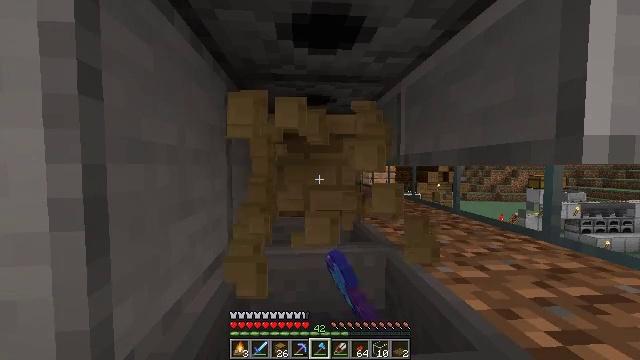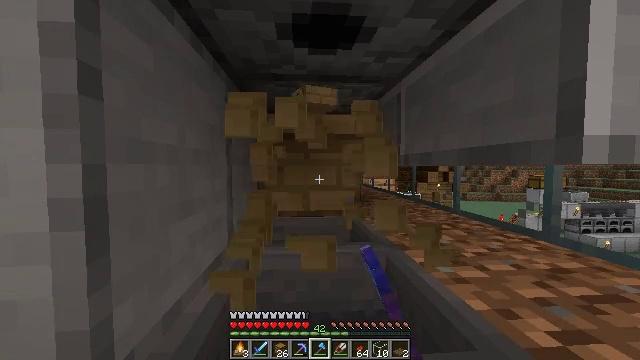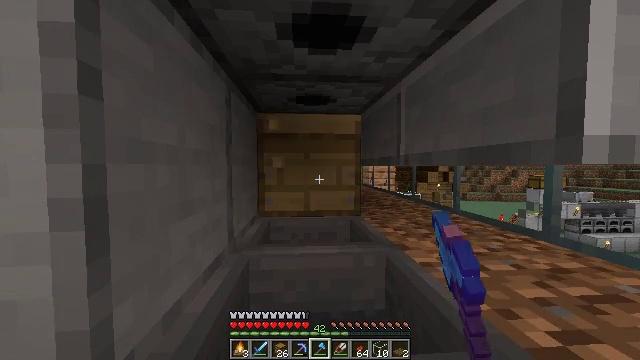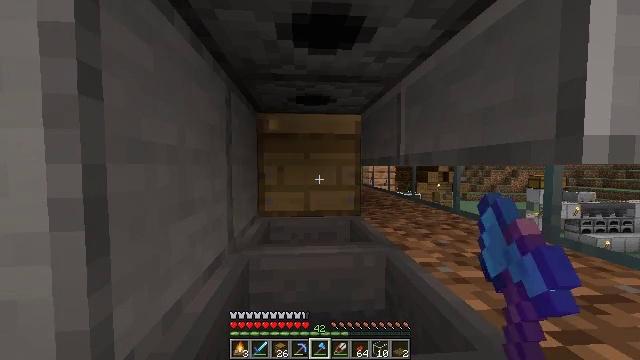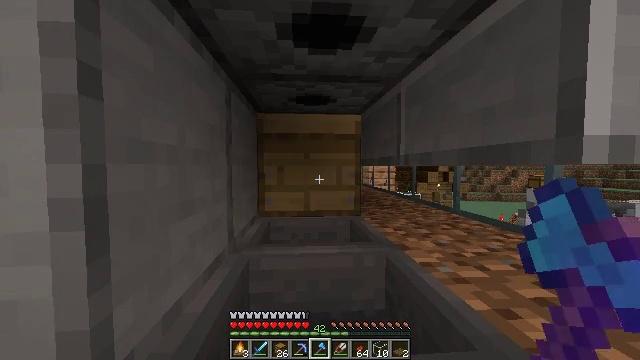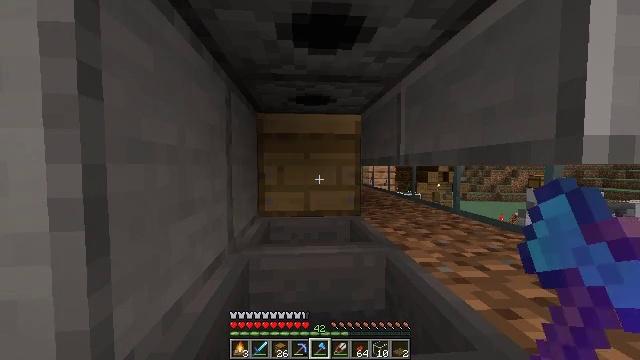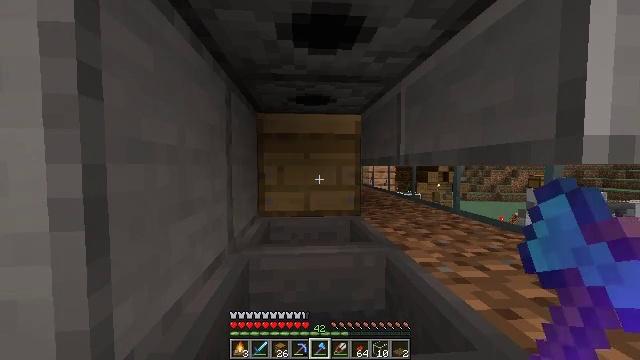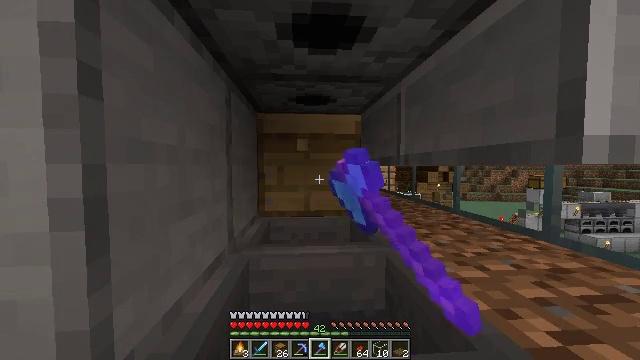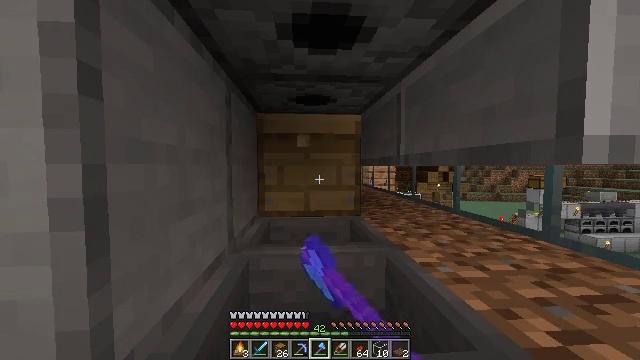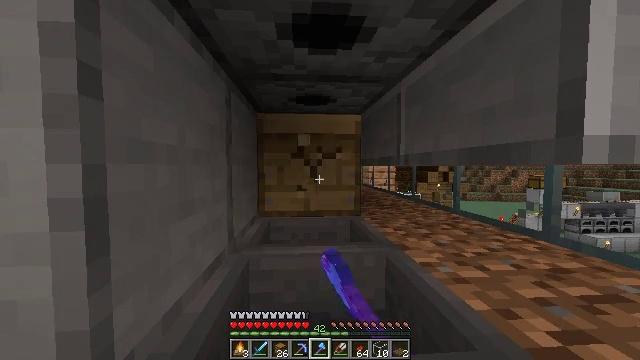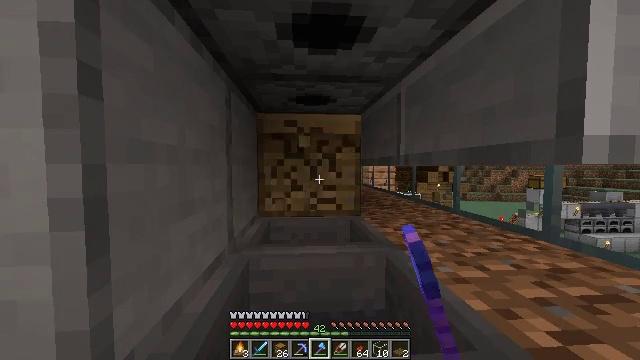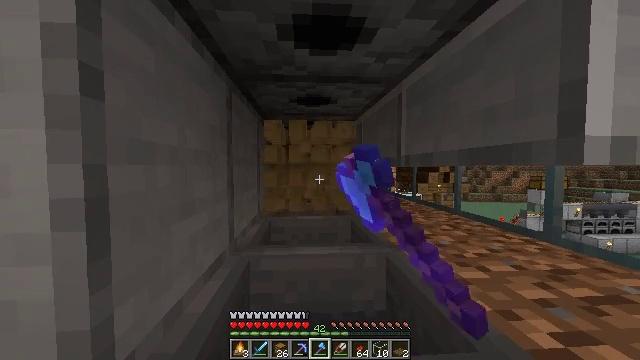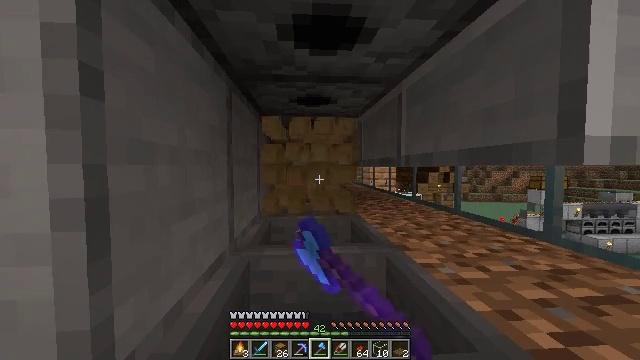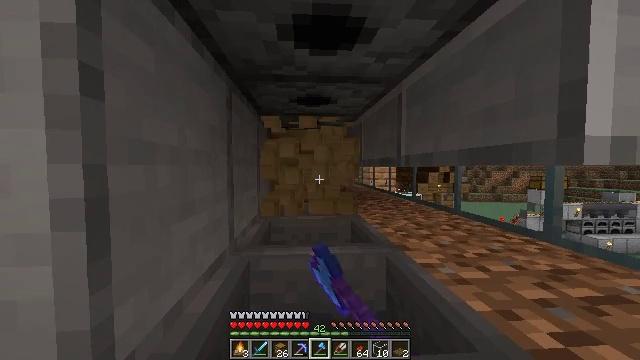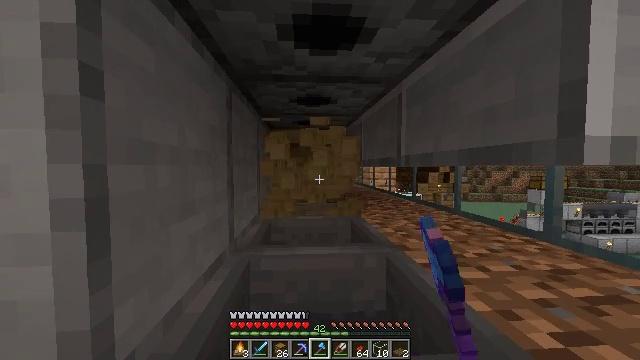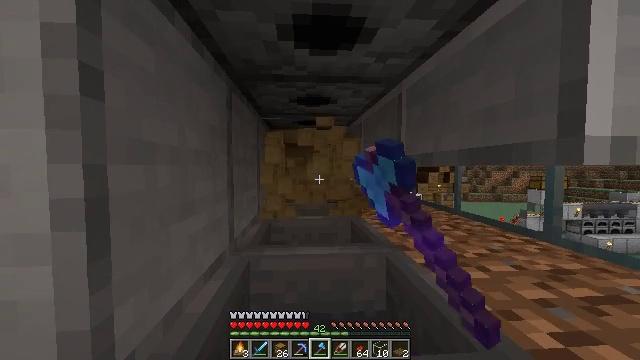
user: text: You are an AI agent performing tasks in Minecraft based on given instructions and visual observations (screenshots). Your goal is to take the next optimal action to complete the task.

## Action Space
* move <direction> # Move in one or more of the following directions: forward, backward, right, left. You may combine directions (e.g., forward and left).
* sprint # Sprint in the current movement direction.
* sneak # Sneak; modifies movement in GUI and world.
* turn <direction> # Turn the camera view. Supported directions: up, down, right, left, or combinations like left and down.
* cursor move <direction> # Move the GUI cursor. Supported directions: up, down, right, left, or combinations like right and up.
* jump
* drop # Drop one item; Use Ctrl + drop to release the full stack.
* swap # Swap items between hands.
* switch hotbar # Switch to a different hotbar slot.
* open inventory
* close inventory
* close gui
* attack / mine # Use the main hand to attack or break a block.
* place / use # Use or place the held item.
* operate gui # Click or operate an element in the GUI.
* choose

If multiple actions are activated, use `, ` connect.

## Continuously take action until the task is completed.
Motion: motion action
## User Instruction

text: Hit the beehive to retrieve it.
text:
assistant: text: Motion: no_op
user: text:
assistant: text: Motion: no_op
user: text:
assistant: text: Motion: no_op
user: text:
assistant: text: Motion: no_op
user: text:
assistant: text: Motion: no_op
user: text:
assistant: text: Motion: attack / mine
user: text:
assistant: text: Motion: attack / mine
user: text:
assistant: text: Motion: attack / mine
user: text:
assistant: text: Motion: attack / mine
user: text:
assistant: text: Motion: attack / mine
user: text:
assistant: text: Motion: attack / mine
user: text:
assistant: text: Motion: attack / mine
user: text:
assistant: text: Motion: attack / mine
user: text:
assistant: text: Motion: attack / mine
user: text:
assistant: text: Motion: no_op
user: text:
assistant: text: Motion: no_op
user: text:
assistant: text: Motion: no_op
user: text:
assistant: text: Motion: no_op
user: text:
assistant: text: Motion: no_op
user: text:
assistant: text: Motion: no_op
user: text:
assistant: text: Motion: attack / mine
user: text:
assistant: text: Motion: attack / mine
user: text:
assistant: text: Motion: attack / mine
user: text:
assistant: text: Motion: attack / mine
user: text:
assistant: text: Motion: attack / mine
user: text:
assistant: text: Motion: attack / mine
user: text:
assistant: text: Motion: attack / mine
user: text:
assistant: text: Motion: attack / mine
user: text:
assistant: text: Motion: attack / mine
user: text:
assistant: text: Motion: no_op